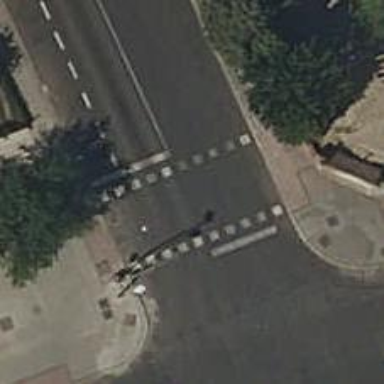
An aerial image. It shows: Crossing with traffic signals.